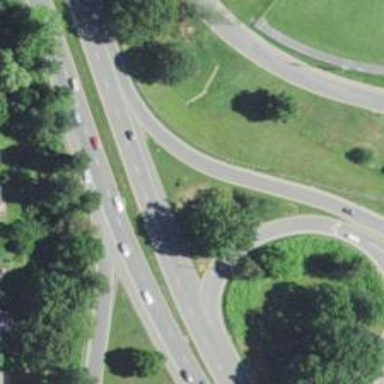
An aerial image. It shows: Trunk link highway.